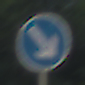
Verkehrszeichen: VorgeschriebeneVorbeifahrtRechts
Umgebung: Outdoor, Urban
Tageszeit: SunriseSunset
Wetter: PartlyCloudy
Licht: Natural
Jahreszeit: NotSpecified
Kontrast: LowContrast